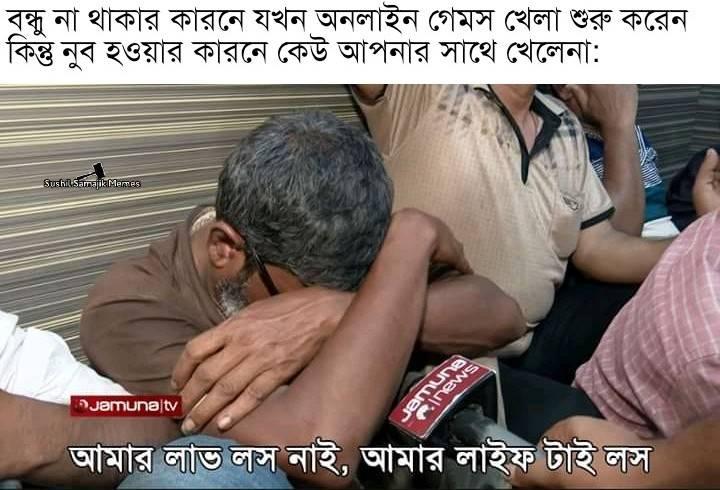
Caption: বন্ধু না থাকার কারনে যখন অনলাইন গেমস খেলা শুরু করেন কিন্তু নুব হওয়ার কারনে কেউ আপনার সাথে খেলেনা :      আমার লাভ লস নাই ,    আমার লাইফ টাই লস
Label: non-hate